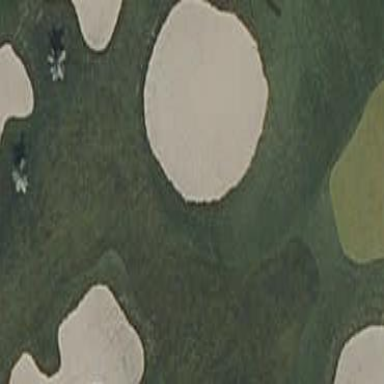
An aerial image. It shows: Sand bunker on golf course.